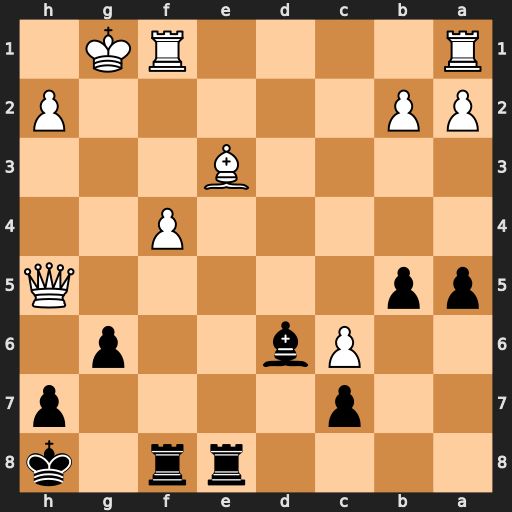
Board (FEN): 4rr1k/2p4p/2Pb2p1/pp5Q/5P2/4B3/PP5P/R4RK1
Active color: b
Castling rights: -
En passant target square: -
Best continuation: gxh5 Bd4+ Kg8